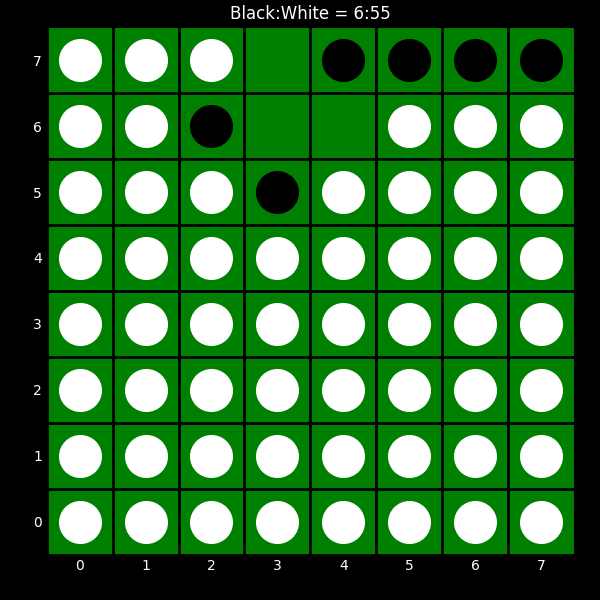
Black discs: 6
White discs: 55